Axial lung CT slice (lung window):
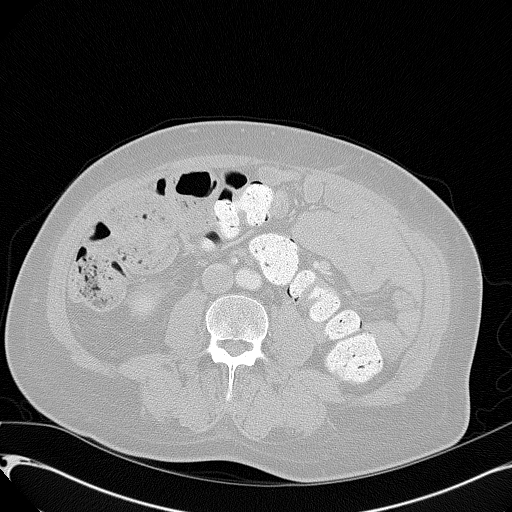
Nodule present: no